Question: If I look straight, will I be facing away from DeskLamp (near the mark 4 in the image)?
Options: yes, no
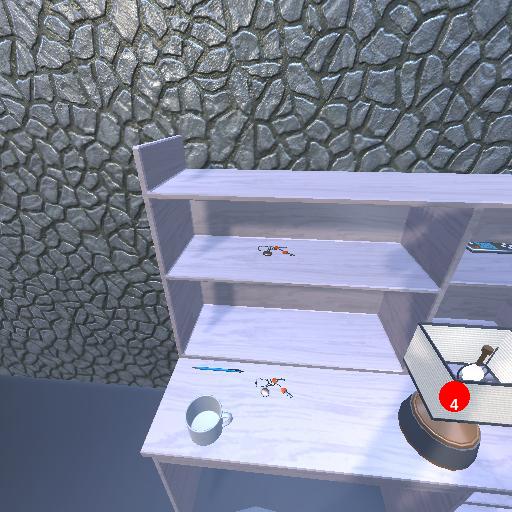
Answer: yes